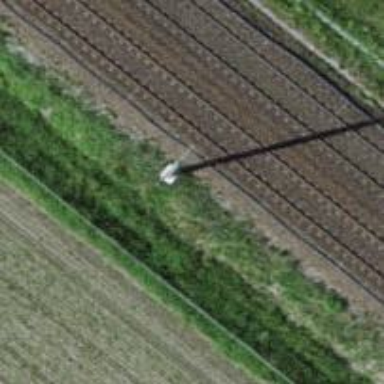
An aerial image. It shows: Power pole.